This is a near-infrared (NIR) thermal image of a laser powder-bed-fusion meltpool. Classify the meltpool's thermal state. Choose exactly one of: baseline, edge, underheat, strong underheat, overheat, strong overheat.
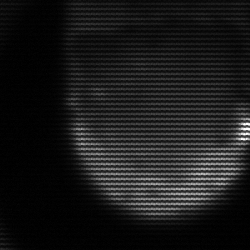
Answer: edge